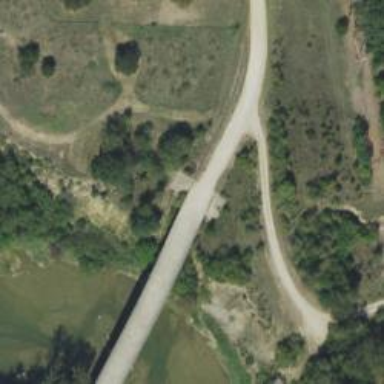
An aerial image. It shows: Residential road with bridge.